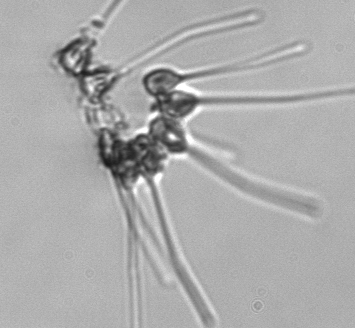
Label: Asterionellopsis_glacialis